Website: apple
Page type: account-selection
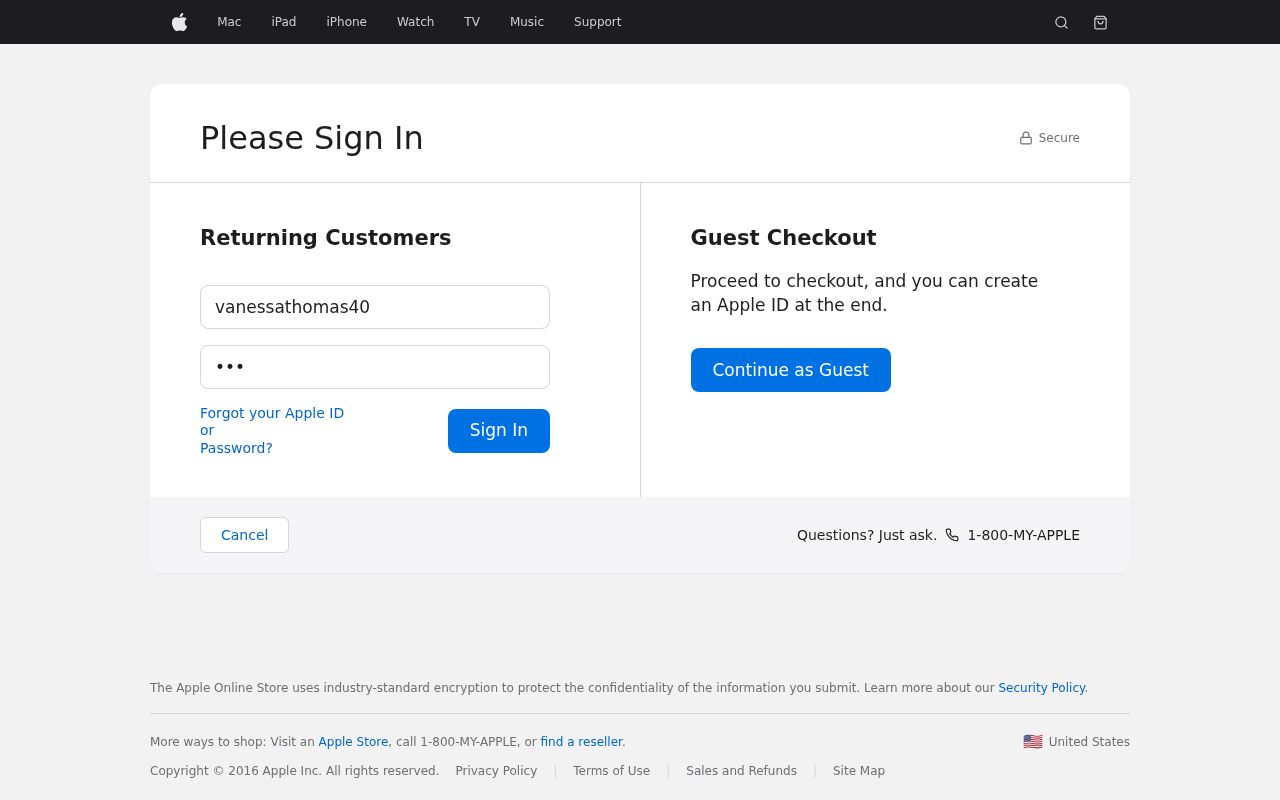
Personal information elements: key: PII_LOGIN_USERNAME
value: vanessathomas40